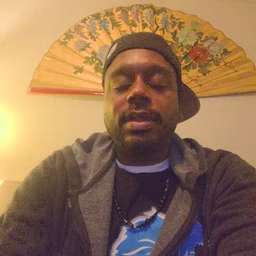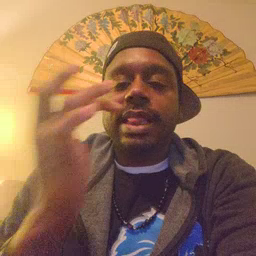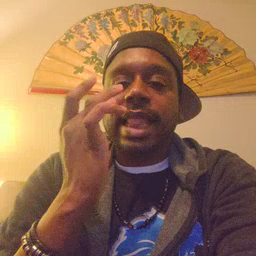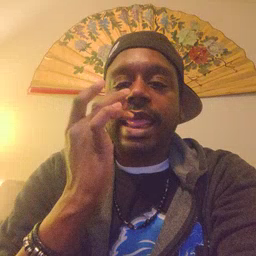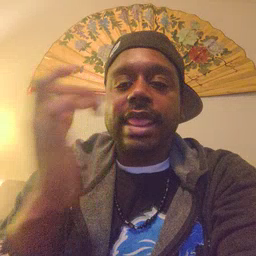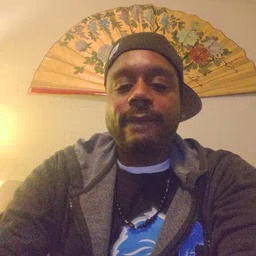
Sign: taste